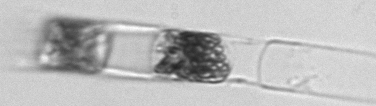
Label: Hemiaulus